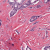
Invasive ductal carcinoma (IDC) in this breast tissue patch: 1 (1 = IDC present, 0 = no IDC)